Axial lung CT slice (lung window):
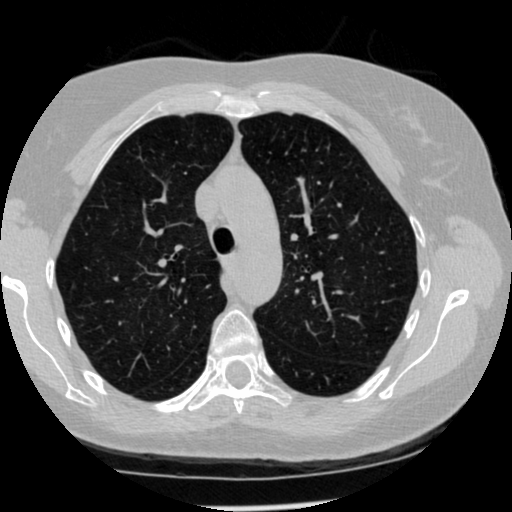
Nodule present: no